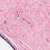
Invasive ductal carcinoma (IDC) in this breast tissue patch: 0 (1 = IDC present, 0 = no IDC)